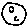
Label: moon